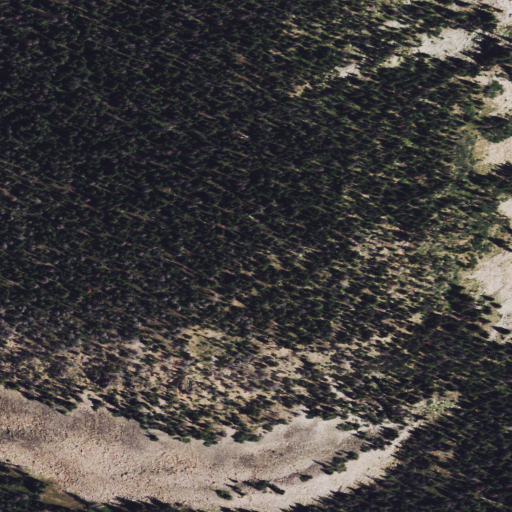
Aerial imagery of mountain in Wyoming named Pine Butte containing evergreen forest, shrub, and grassland